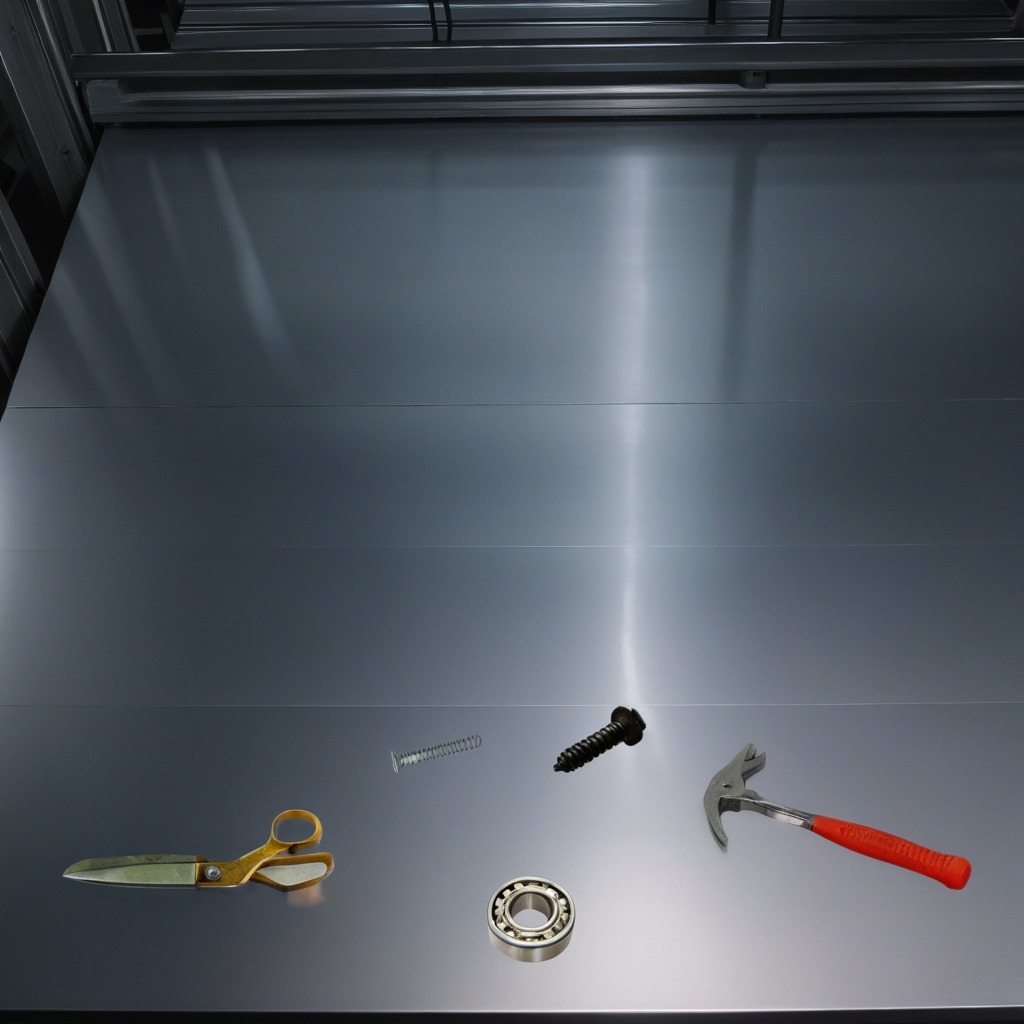
A metal ball bearing, a metal machine screw, a hammer, a coiled metal spring, and a pair of scissors are lying on the tabletop.